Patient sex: M
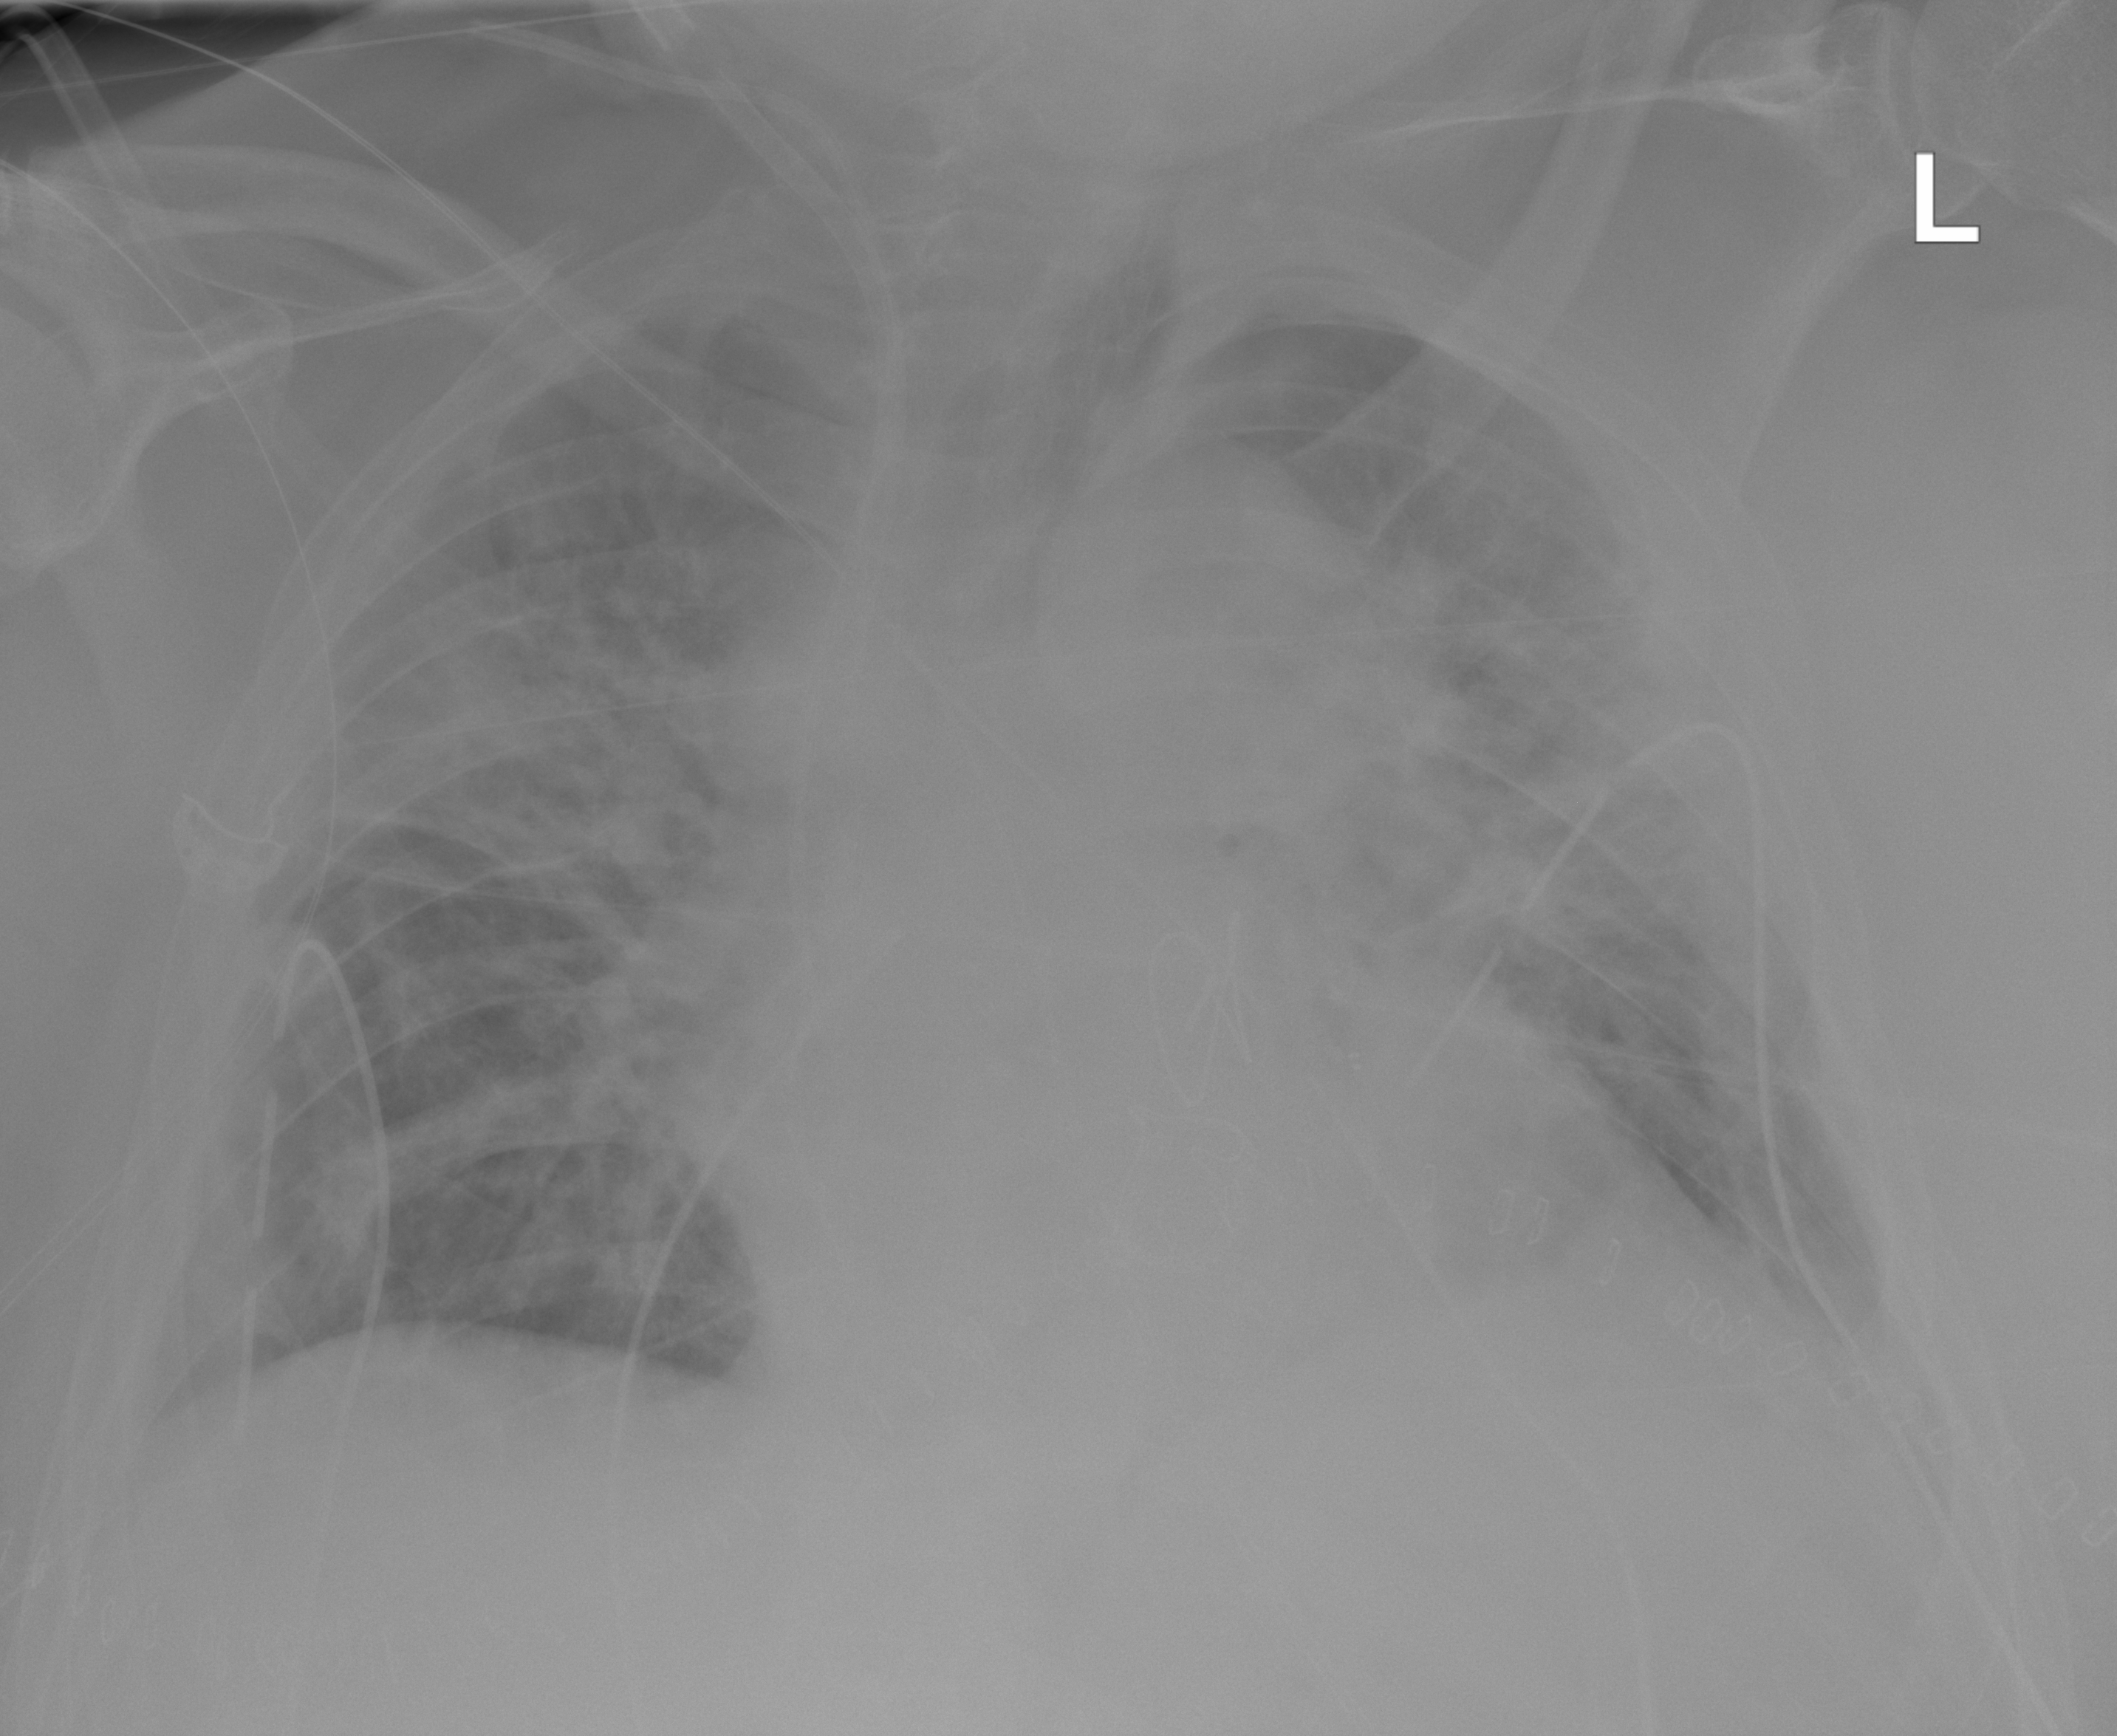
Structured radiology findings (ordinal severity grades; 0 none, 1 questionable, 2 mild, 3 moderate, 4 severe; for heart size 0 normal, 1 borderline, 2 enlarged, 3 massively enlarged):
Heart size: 0
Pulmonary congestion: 2
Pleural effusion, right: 0
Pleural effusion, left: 0
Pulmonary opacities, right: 3
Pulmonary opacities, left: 3
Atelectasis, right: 3
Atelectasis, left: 3